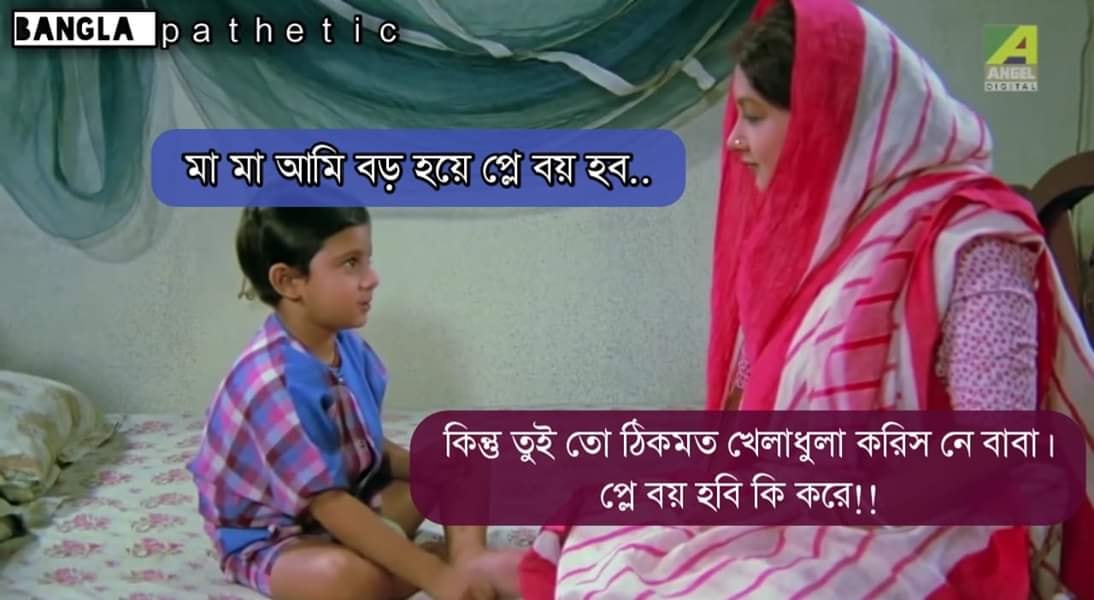
Caption: মা মা আমি বড় হয়ে প্লে বয় হব...   কিন্তু তুই তো ঠিকমত খেলাধুলা করিস নে বাবা ।  প্লে বয় হবি কি করে !!
Label: non-hate